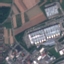
Land use / land cover: Industrial